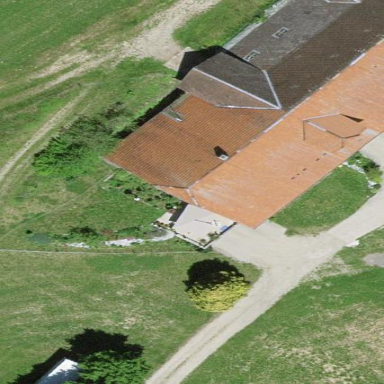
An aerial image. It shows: Farm building.